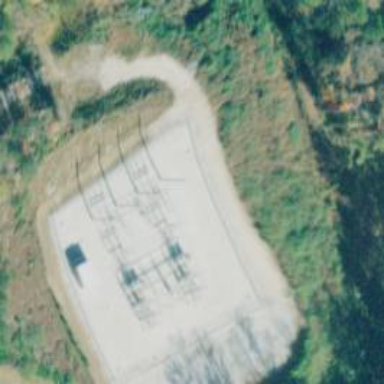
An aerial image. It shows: Switch used for power control.